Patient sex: F
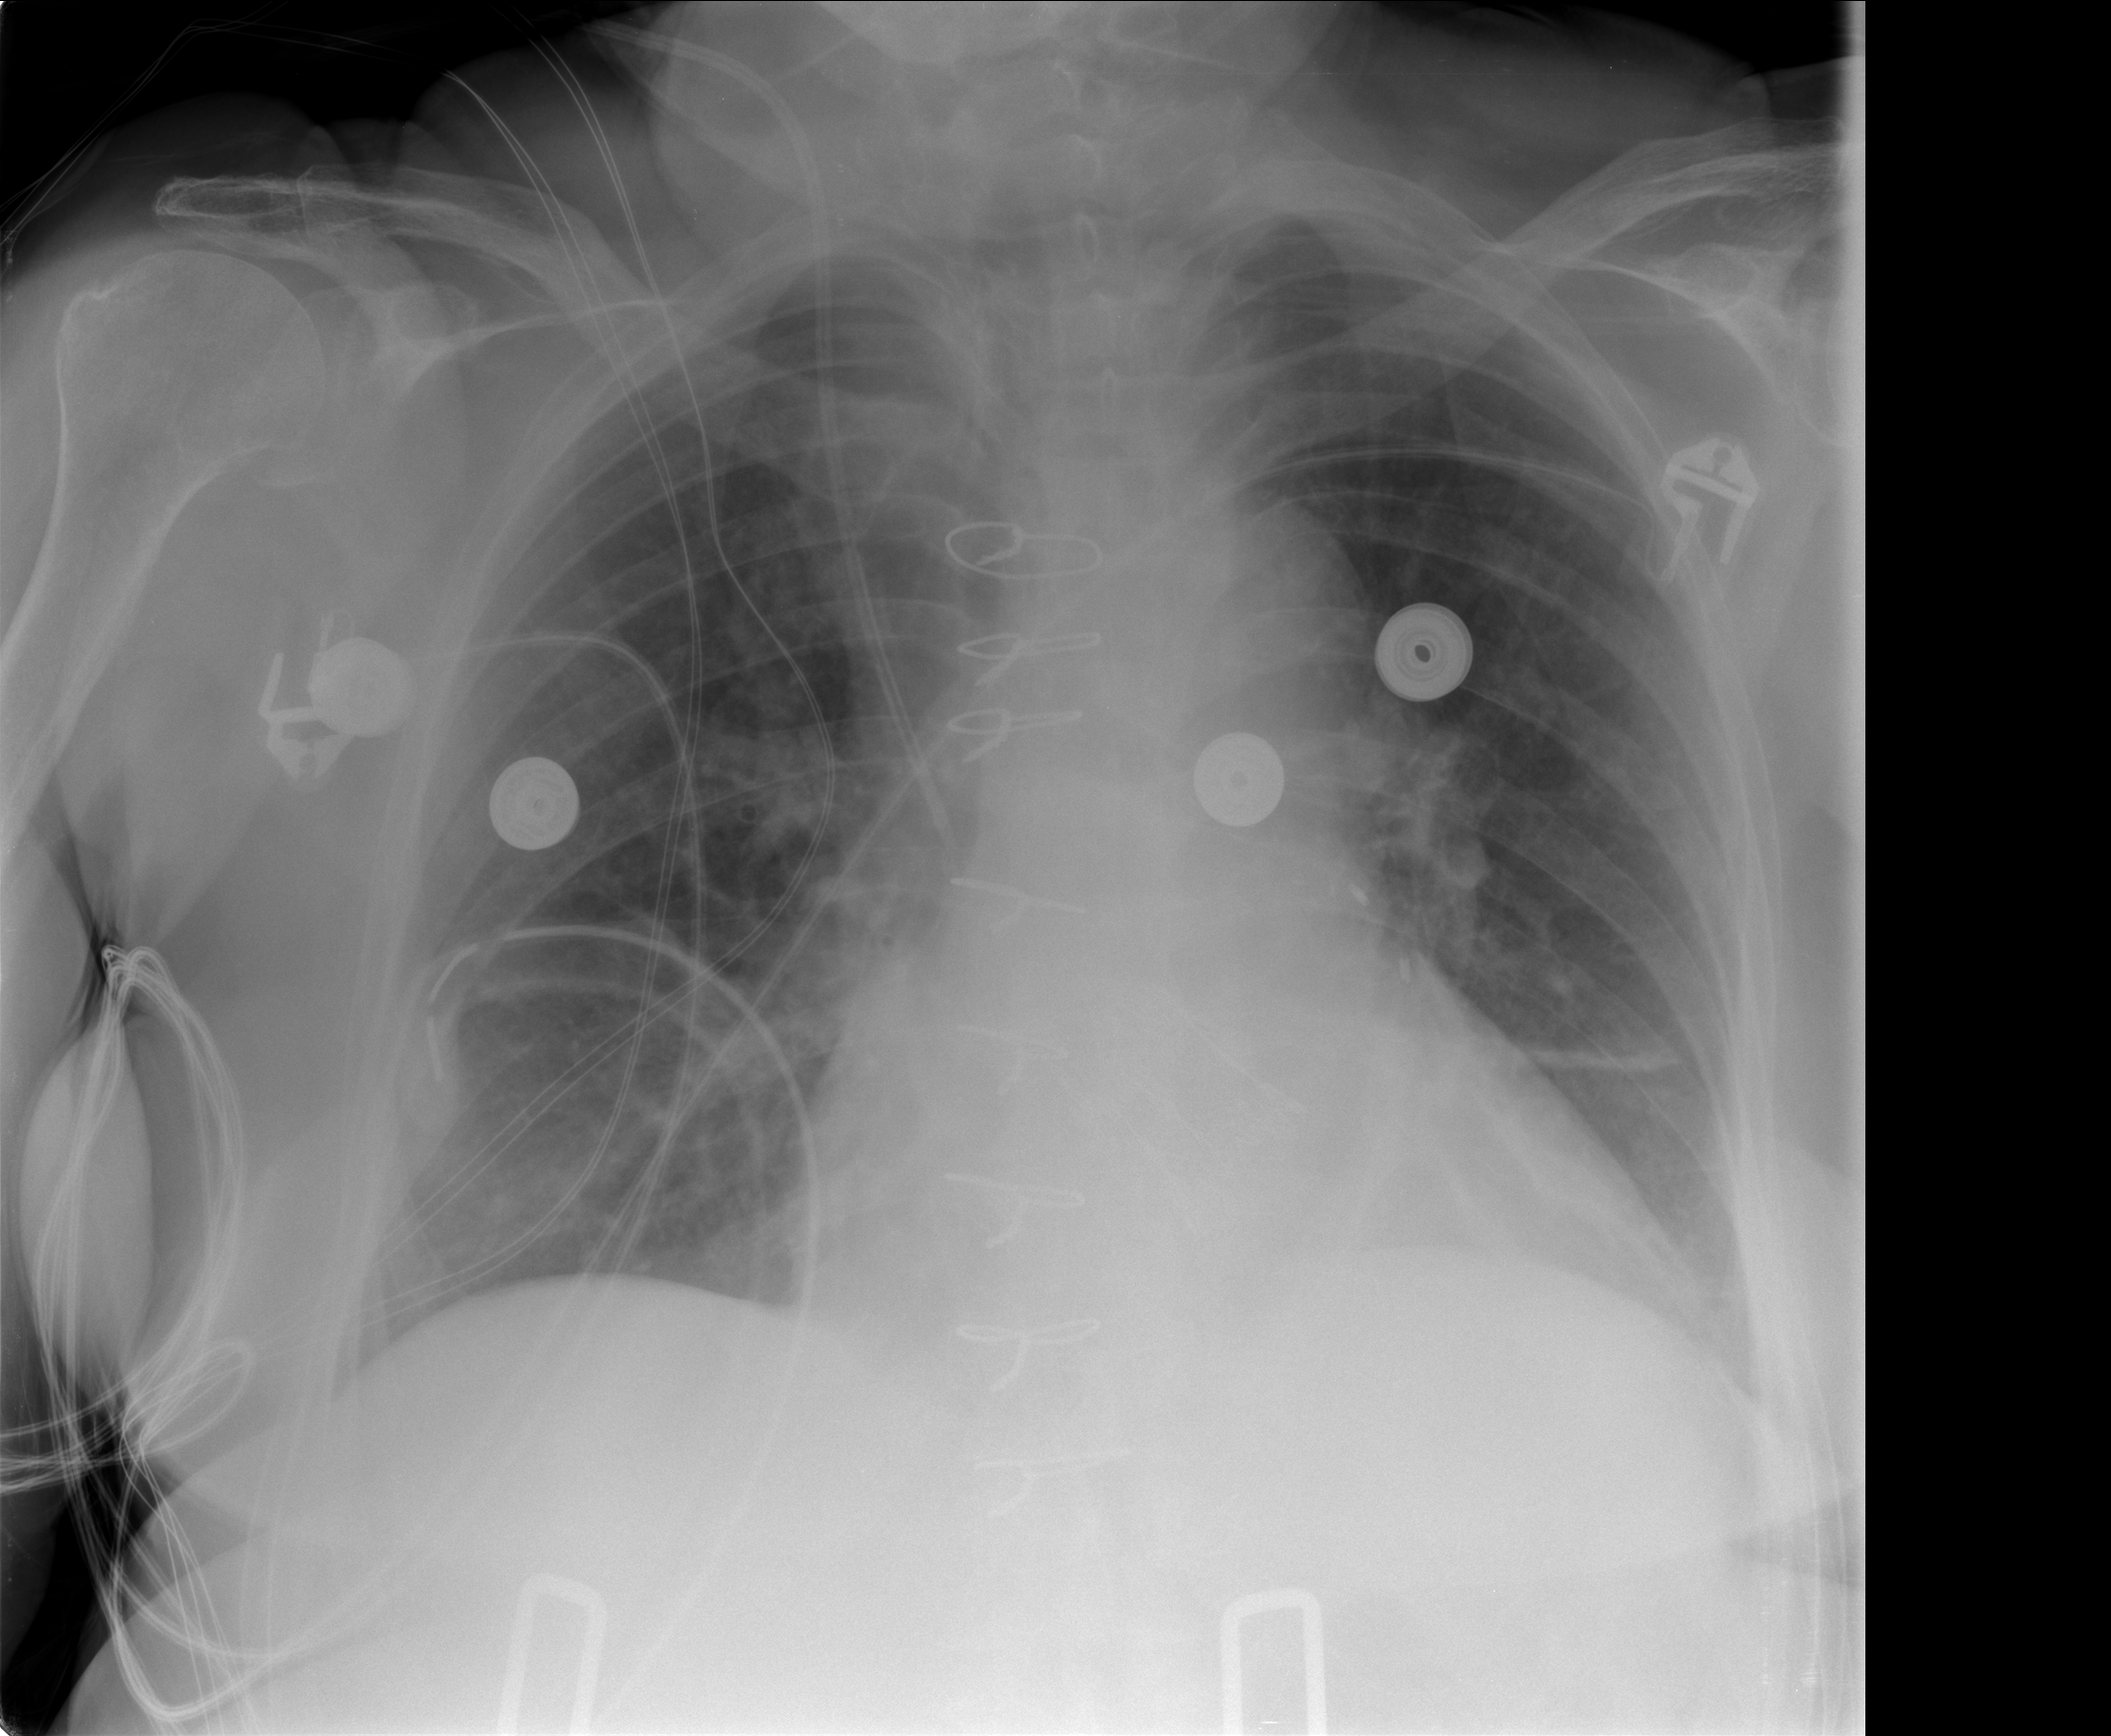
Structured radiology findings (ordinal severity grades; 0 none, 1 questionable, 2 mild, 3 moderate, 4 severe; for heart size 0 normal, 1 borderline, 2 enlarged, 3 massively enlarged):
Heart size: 2
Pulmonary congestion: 0
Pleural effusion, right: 0
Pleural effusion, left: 0
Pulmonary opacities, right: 0
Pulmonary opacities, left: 0
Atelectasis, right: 0
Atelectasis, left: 2